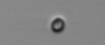
Label: nanoplankton_mix